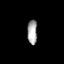
Tissue: lung
Cell type: Epithelial cells
Senescence score: 0.1925
Nuclear area (px): 238
Mean DAPI intensity: 163.639